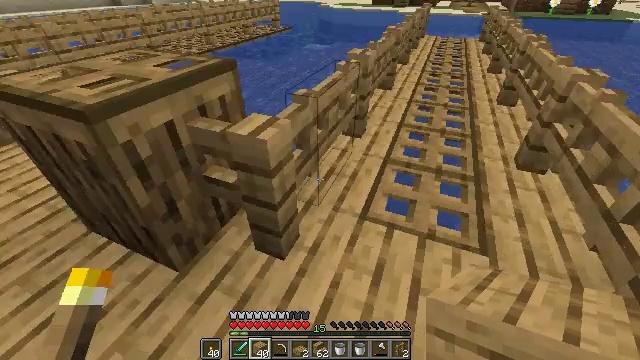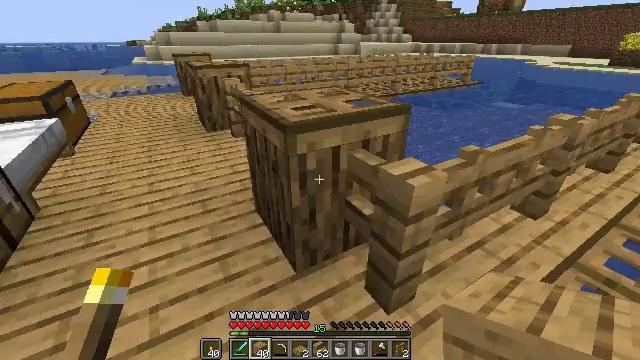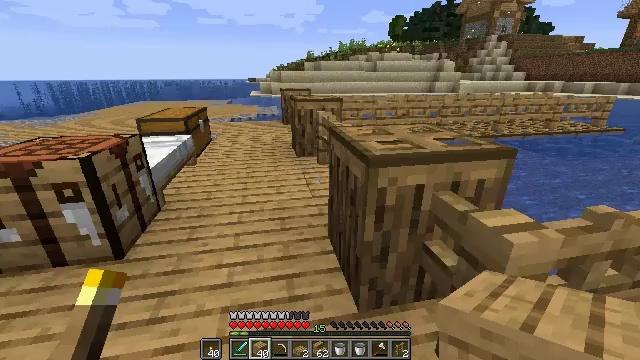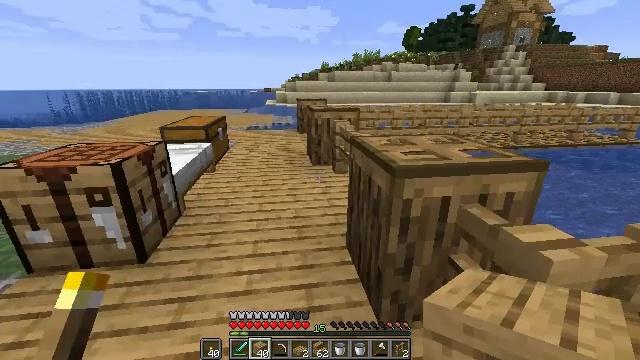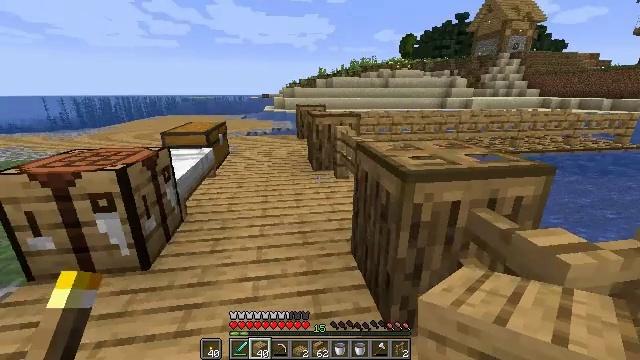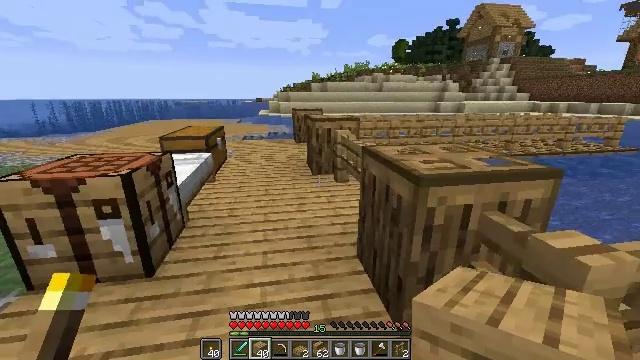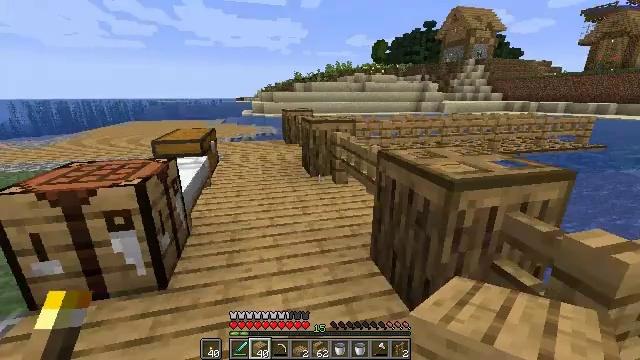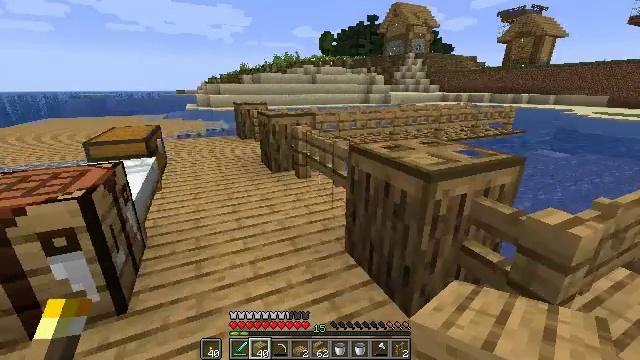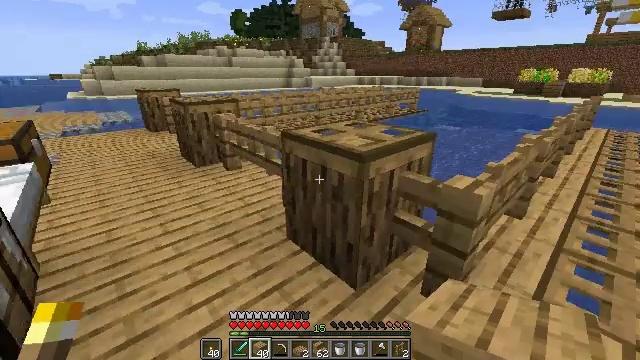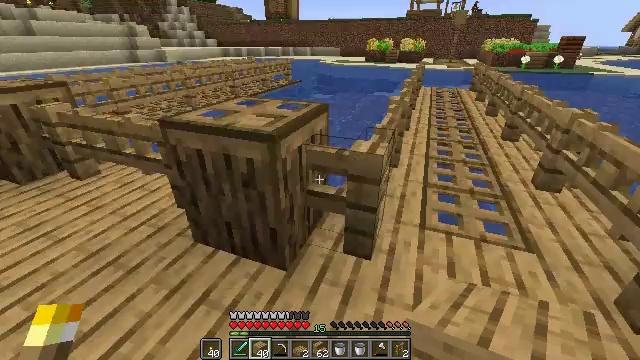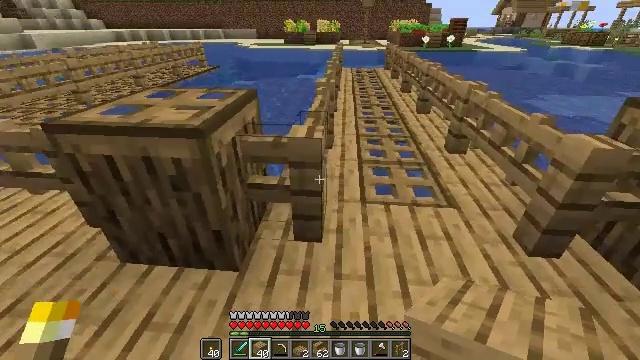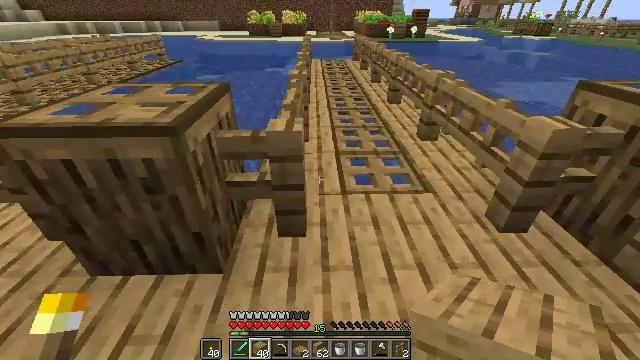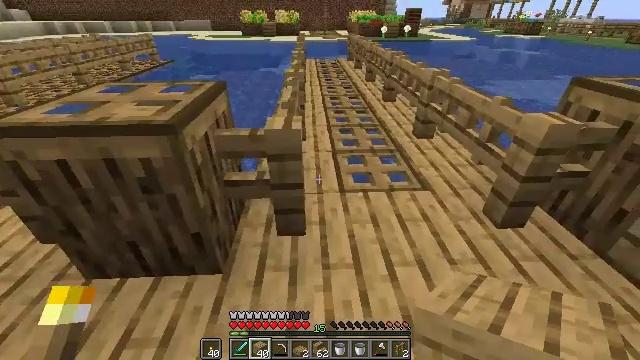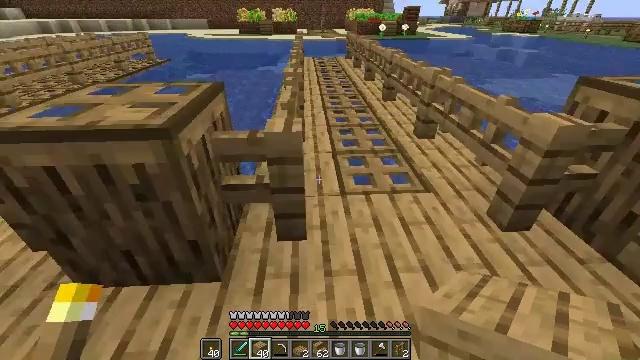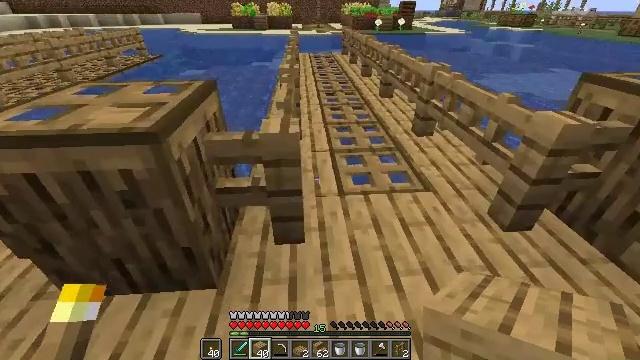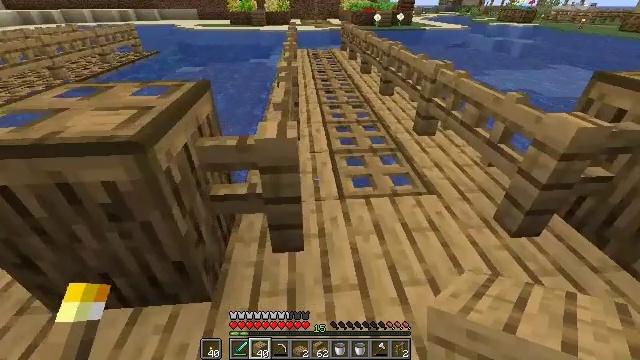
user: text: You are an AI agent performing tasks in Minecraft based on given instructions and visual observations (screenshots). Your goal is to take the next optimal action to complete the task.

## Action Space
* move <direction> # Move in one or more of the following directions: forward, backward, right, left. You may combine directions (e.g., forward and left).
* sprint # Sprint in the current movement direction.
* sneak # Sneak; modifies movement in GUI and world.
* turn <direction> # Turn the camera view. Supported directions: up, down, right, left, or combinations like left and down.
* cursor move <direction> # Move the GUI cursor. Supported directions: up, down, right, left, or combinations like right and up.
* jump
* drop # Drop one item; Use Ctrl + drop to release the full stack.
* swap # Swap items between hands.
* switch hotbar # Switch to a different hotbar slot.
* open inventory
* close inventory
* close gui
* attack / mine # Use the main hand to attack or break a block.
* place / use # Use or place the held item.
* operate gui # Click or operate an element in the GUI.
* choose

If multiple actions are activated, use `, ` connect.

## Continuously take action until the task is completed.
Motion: motion action
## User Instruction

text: Mine the oak trapdoor.
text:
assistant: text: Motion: turn left and up
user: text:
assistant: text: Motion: turn left and up
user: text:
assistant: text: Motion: move left, turn left and up
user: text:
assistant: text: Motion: move left, turn up
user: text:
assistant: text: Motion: move left, turn right
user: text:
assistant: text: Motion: move left, turn right
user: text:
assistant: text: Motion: move forward and move left, turn right and down
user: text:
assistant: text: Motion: move forward and move left, turn right and down
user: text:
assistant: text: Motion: move forward, turn right and down
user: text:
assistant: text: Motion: turn right and down
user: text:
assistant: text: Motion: turn right and down
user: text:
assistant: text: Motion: turn right
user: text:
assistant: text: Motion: move forward
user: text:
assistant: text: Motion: move forward
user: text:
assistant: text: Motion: move forward and move right
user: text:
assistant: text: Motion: move forward and move right, turn down
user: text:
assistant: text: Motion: move forward and move right
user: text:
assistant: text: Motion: move forward and move right
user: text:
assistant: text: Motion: no_op
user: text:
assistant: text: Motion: no_op
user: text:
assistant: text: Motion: no_op
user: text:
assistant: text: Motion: no_op
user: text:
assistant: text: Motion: no_op
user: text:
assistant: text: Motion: move right
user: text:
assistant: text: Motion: move right
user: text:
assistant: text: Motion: move right
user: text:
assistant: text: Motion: turn left
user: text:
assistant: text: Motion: turn left
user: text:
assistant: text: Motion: no_op
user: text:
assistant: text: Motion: no_op